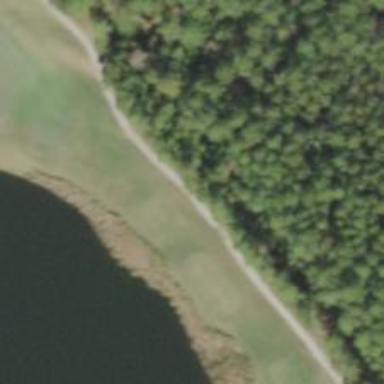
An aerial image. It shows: Service road designated as golf cart path.